Question: I am an absolute beginner in Backbone.js and I presently have two challenges.
- The first issue concerns the data output from a JSON feed. Some of the data from the JSON feed are not fetch and consequently not displayed. When I inspect the browser network traffic it confirms the browser has not retrieved the entire feed which leaves my app to output default information as defined in the Model.- The second issue is I don't know how to get the Backbone app to execute on pageload rather than when I enter code into the console area.
My code is below:
'''
<script id='topicTemplate' type='text/template'>
<td> <%= author %> </td>
<td> <%= weight %> </td>
<td> <%= edit %> </td>
<td> <%= nid %> </td>
<td> <%= promoted %> </td>
<td> <%= status %> </td>
<td> <%= title %> </td>
<td> <%= content %> </td>
</script>
<!-- =============== -->
<!-- Javascript code -->
<!-- =============== -->
<script type="text/javascript">
// your JS code goes here
//Models
var TopicStruct = Backbone.Model.extend({
defaults: {
author: 'unassigned',
weight: '',
edit: '',
nid: '0',
promoted: 'n/a',
status: 'none-existent',
title: 'Test Topic',
content: 'none',
}
});
var Topic = Backbone.View.extend({
tagName: 'tr',
className: 'topic',
model: TopicStruct,
template: _.template( $('#topicTemplate').html() ),
initialize: function(){
this.render();
},
render: function(){
this.$el.html( this.template(this.model.toJSON()) );
}
});
//Collections
var Topics = Backbone.Collection.extend({
model: TopicStruct,
url: '/sites/backbone/coordinatorJSON.php',
render: function(){
console.log('Topics Render Responding!');
}
});
//views
var TopicsList = Backbone.View.extend({
model: 'Topic',
tagName: 'table',
className: 'topics',
initialize: function(){
console.log('TopicsList:View responding!');
this.render();
},
render: function(){
//console.log(this);
this.collection.each( function(topic){
eachtopic = new Topic({model:topic});
//console.log(eachtopic.el);
this.$el.append(eachtopic.el);
$('#data').append(this.$el);
}, this);
}
});
</script>
'''
The JSON data take the following form:
'''
[
{
"author": "22",
"weight": "8",
"edit": "<a href="/node/17/edit?destination=sort-coordinator-json">edit</a>",
"nid": "17",
"promoted": "",
"status": "Active",
"title": "Social investment tax relief",
"Content": "<!--form-item-draggableviews--0-->"
},
{
"author": "23",
"weight": "0",
"edit": "<a href="/node/19/edit?destination=sort-coordinator-json">edit</a>",
"nid": "19",
"promoted": "",
"status": "Approved",
"title": "National Insurance: PS2,000 employment allowance",
"Content": "<!--form-item-draggableviews--1-->"
},
.
.
.
]
'''
The image below shows my output:

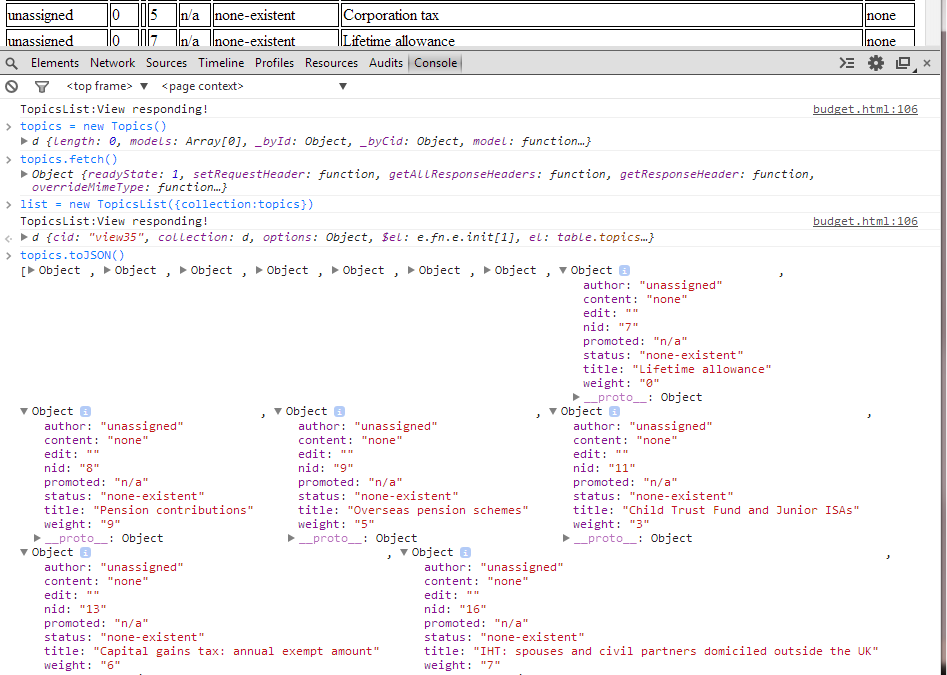
Answer: In order to have your data displayed on 'pageload' you need to make sure that whatever off your app happens after the 'DOM'is loaded. In this case that should be your collections's <URL> event and renders it at that point.
For example in your TopicsList view
'''
var TopicsList = Backbone.View.extend({
tagName: 'table',
className: 'topics',
initialize: function(){
console.log('TopicsList:View responding!');
// this.render();
this.collection.on('reset', this.render,this);
},
'''
And then in your DOM ready event
'''
$(function() {
var topics = new Topics();
var topicsView = new TopicsList({collection: topics});
topics.fetch({reset: true});
});
'''
Here's a link to a <URL>